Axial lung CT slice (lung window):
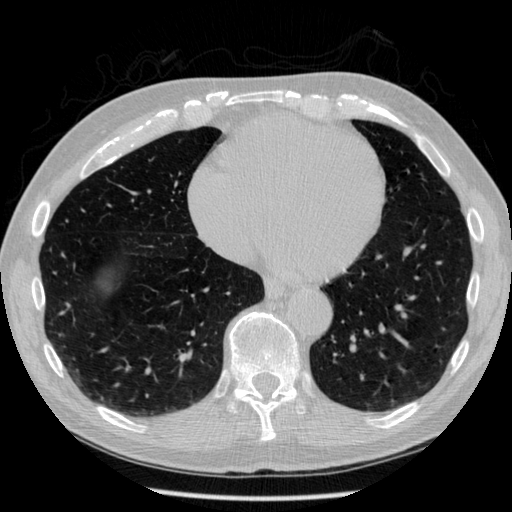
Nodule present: no